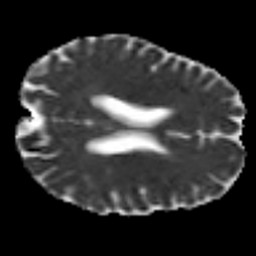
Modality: MD
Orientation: axial
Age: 32
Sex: male
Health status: healthy
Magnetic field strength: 3 T
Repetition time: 8.4 s
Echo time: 0.0926 s